Question: I'm trying to localize my app.
I noticed that if I add a language every localized file become doubled.
In this way it's impossible to maintain code or storyboard so I learnt that I need .
The problem is that when I select that checkbox in xcode project setting it shows a window without , does anyone know how to fix this?
Here's a screenshot

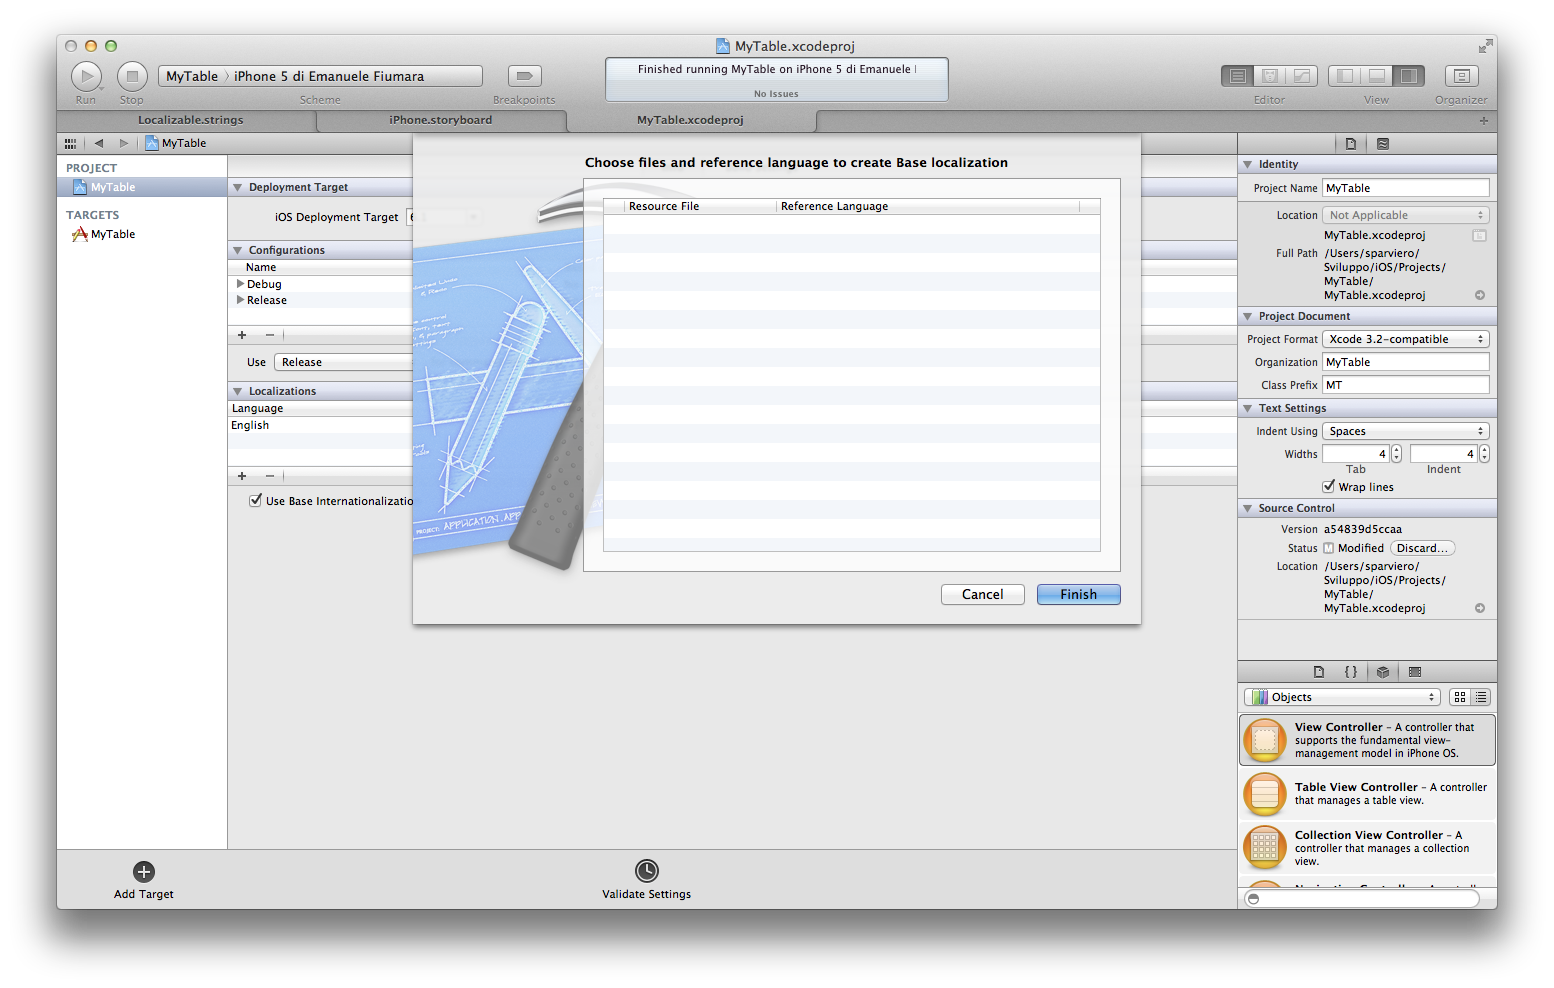
Answer: First, you need to go to your storyboard file, open the bar on the right side, and go to Show the File Inspector, the furthest tab to the left. Then, scroll down and click localize. After this, when you check Use Base Localization, you should see the storyboard appear.